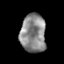
Tissue: prostate
Cell type: T cells
Senescence score: 0.3233
Nuclear area (px): 956
Mean DAPI intensity: 137.461